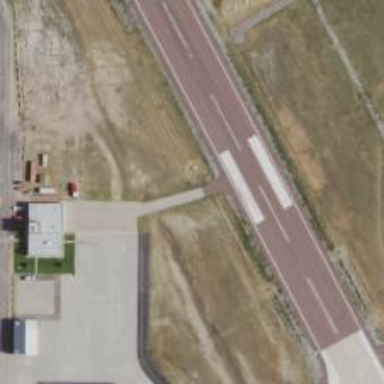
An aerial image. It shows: View of taxiway at the airport.